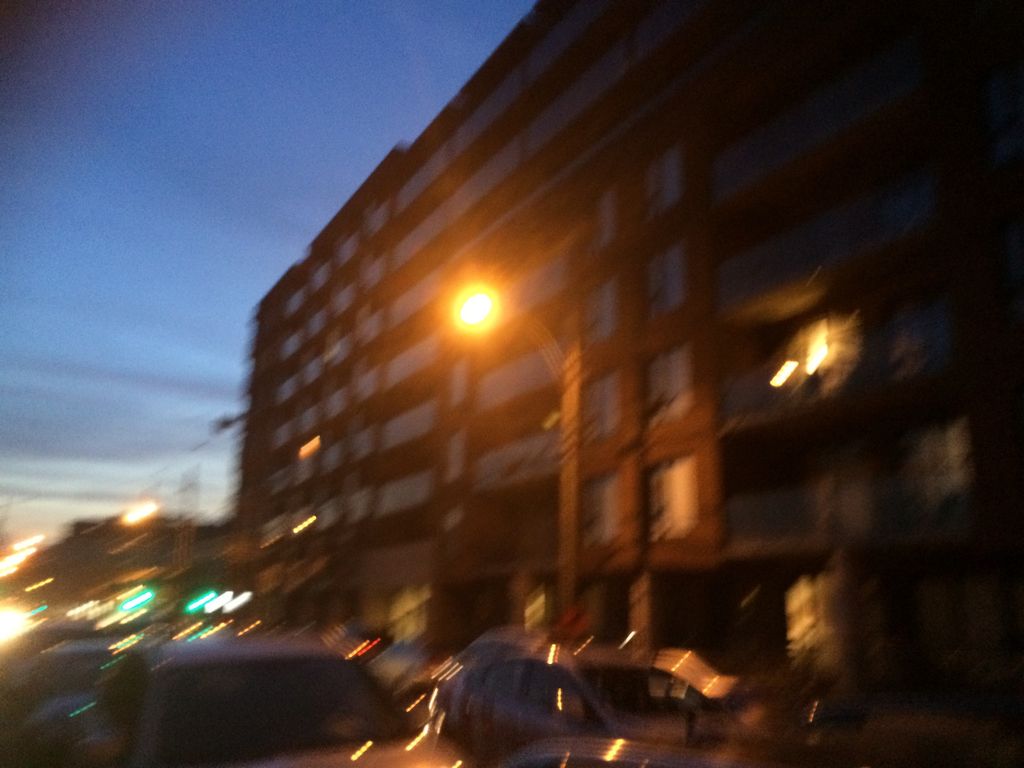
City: montreal